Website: macys
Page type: cart
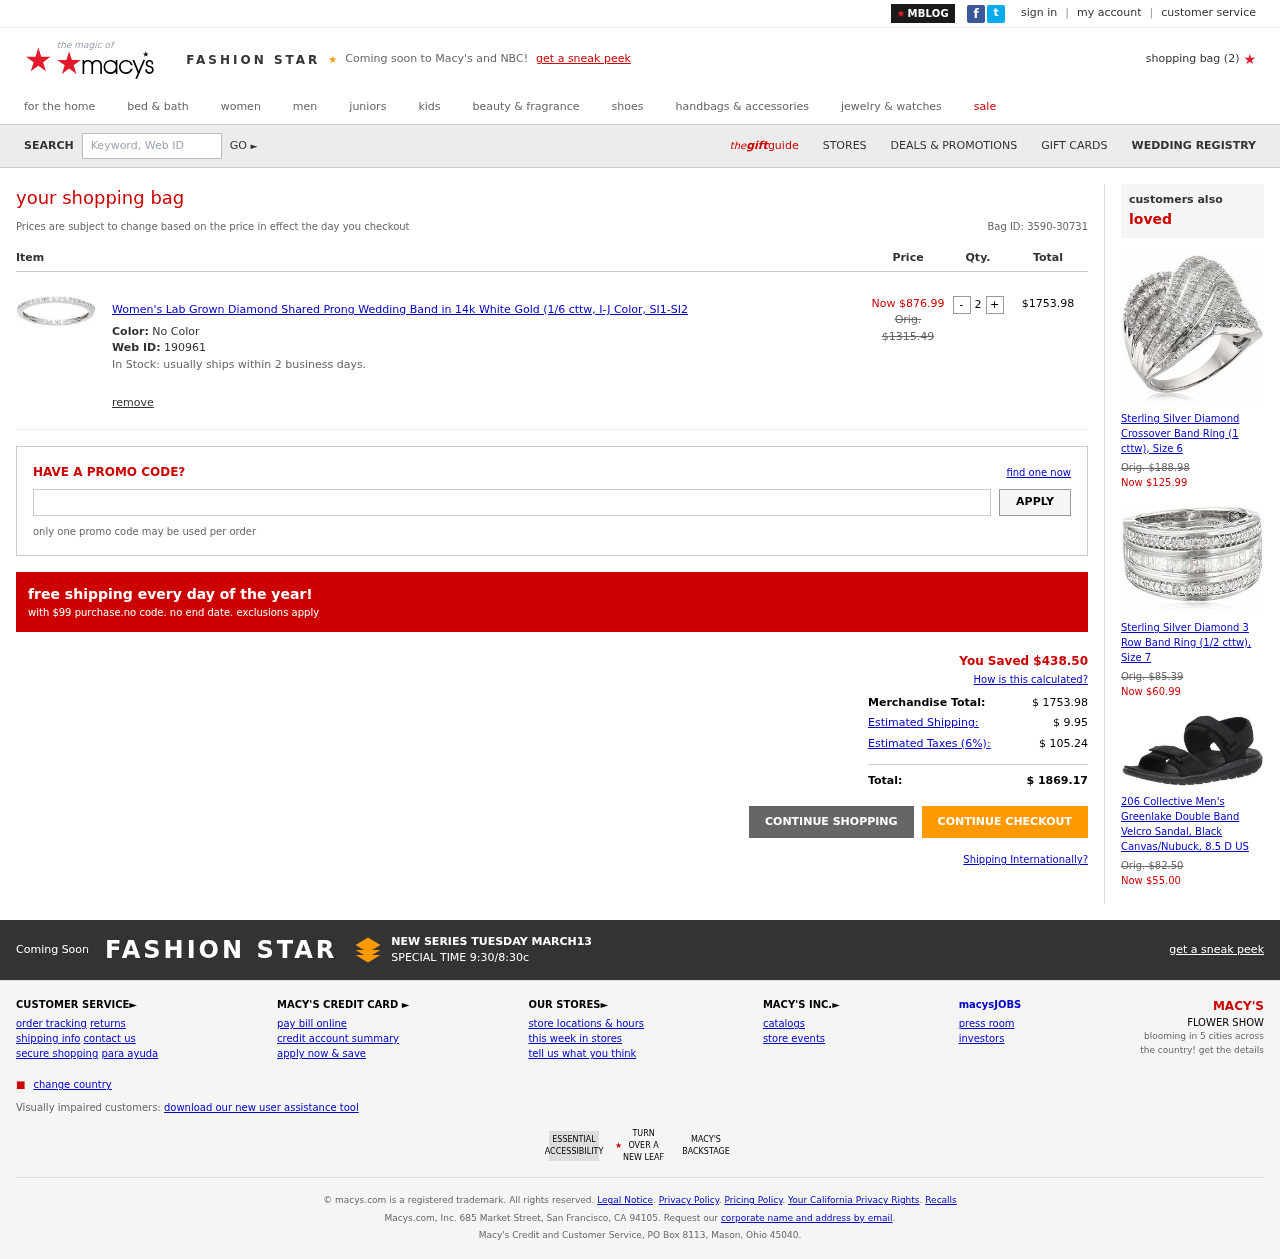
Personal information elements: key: PII_PROMO_CODE
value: VIP8463
Product elements: key: PRODUCT1_NAME
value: Women's Lab Grown Diamond Shared Prong Wedding Band in 14k White Gold (1/6 cttw, I-J Color, SI1-SI2
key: PRODUCT1_PRICE
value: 876.99
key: PRODUCT1_QUANTITY
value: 2
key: PRODUCT2_NAME
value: Sterling Silver Diamond Crossover Band Ring (1 cttw), Size 6
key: PRODUCT2_PRICE
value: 125.99
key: PRODUCT3_NAME
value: Sterling Silver Diamond 3 Row Band Ring (1/2 cttw), Size 7
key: PRODUCT3_PRICE
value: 60.99
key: PRODUCT4_NAME
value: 206 Collective Men's Greenlake Double Band Velcro Sandal, Black Canvas/Nubuck, 8.5 D US
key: PRODUCT4_PRICE
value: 55
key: PRODUCT1_SKU
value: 190961
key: PRODUCT1_ORIGINAL_PRICE
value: Orig. $1315.49
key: PRODUCT1_TOTAL
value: $1753.98
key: PRODUCT2_ORIGINAL_PRICE
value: Orig. $188.98
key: PRODUCT3_ORIGINAL_PRICE
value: Orig. $85.39
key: PRODUCT4_ORIGINAL_PRICE
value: Orig. $82.50
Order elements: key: ORDER_NUM_ITEMS
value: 2
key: ORDER_ID
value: Bag ID: 3590-30731
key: ORDER_SAVINGS
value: $438.50
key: ORDER_SUBTOTAL
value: $ 1753.98
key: ORDER_SHIPPING_COST
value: $ 9.95
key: ORDER_TAX
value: $ 105.24
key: ORDER_TOTAL
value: $ 1869.17